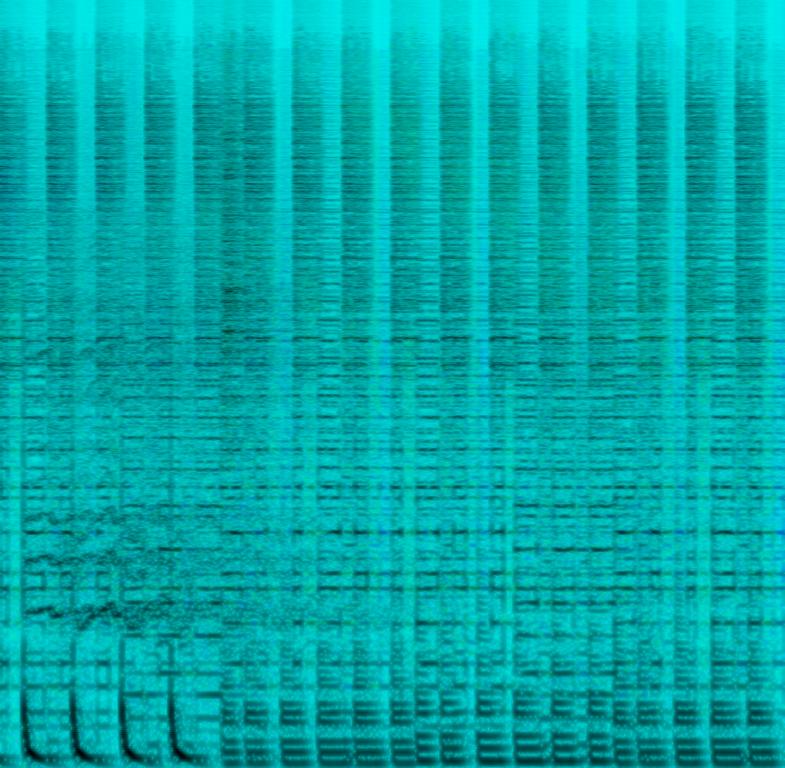
Techno or house music with a four on the floor kick pattern, off beat hi-hat pattern, synth chords with delay and a chopped vocal sample. It is mid-tempo and minimal for dancing.